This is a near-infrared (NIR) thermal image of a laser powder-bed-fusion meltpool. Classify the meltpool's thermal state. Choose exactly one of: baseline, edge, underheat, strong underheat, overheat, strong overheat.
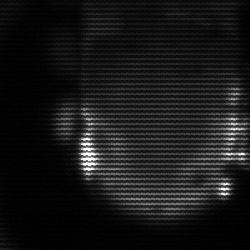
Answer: baseline